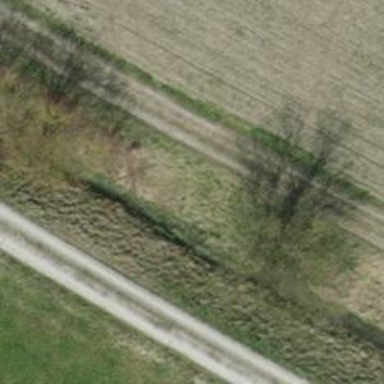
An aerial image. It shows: Track with grade 3 pebblestone surface.